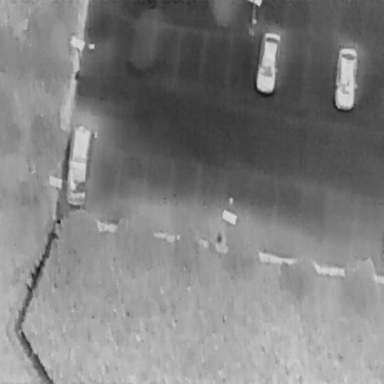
There are three Cars in the infrared image.